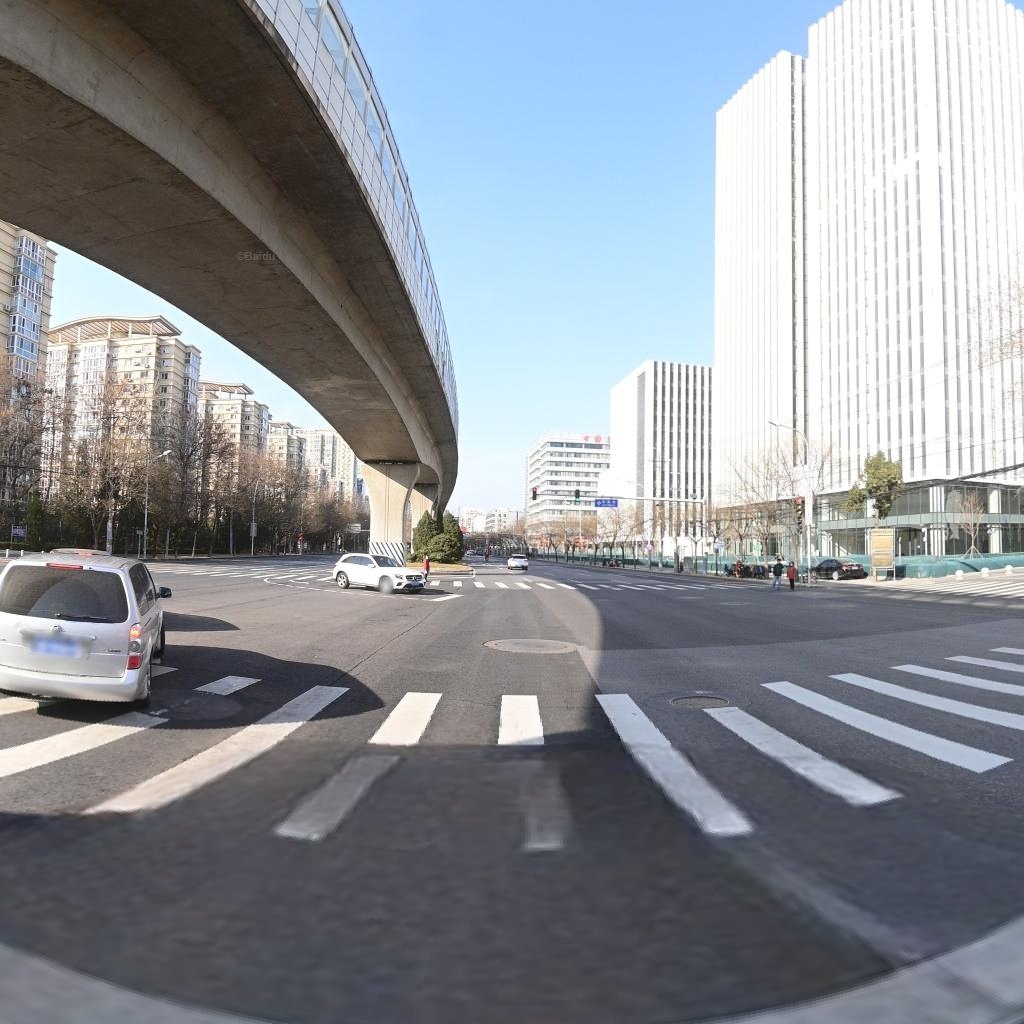
Region: Chaoyang
Road damage annotations: transverse crack, longitudinal crack, manhole cover, manhole cover, manhole cover